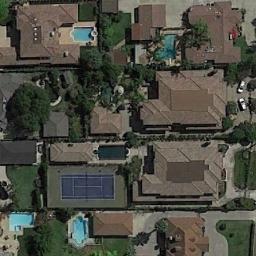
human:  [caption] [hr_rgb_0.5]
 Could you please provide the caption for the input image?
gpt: Many buildings of different shapes are beside the tennis courts .

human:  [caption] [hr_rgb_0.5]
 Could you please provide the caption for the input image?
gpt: Tennis courts and swimming pools are built in the middle of the residential area, Next to trees .

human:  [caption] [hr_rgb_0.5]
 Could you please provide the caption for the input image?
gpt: There is a tennis court on the vacant lot .

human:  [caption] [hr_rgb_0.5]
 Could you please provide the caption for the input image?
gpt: The tennis court is on the grass next to some buildings and trees .

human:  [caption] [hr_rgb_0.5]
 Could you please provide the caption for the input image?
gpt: There are some brown buildings around the tennis court .